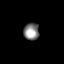
Tissue: skin
Cell type: Others
Senescence score: 0.7187
Nuclear area (px): 263
Mean DAPI intensity: 131.894